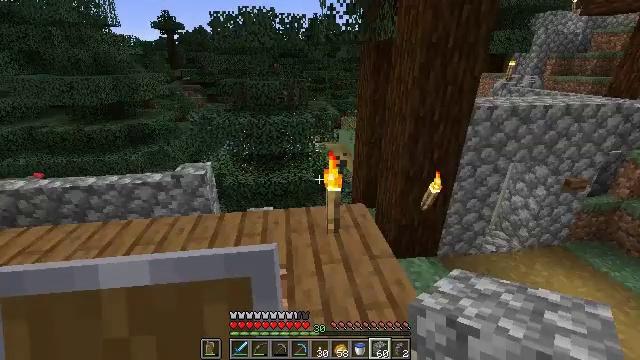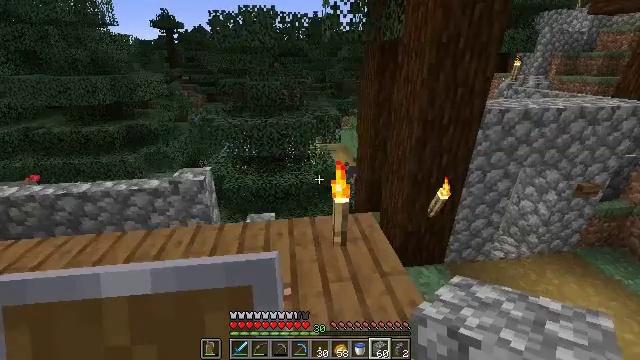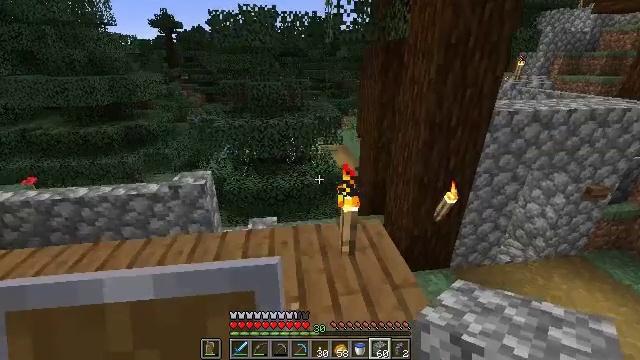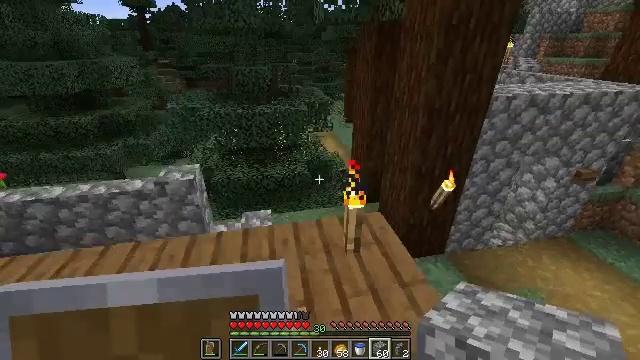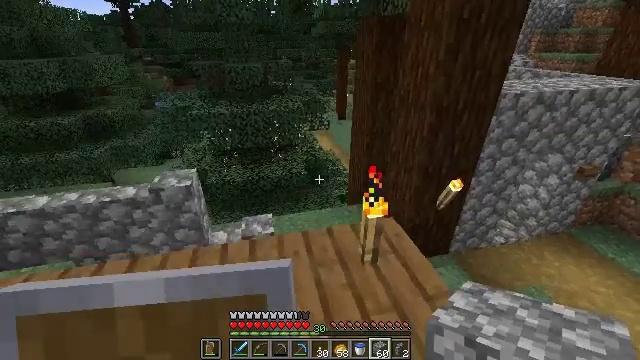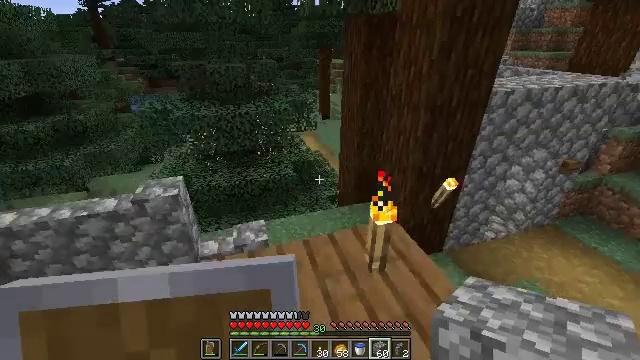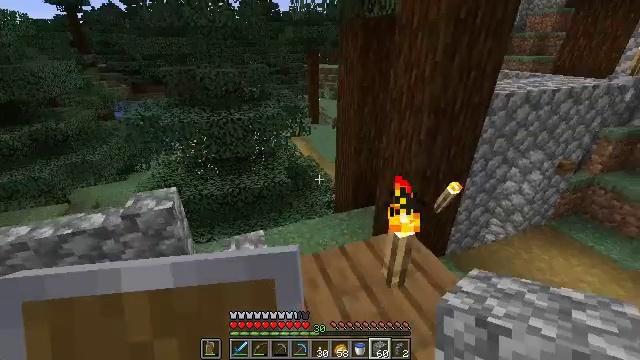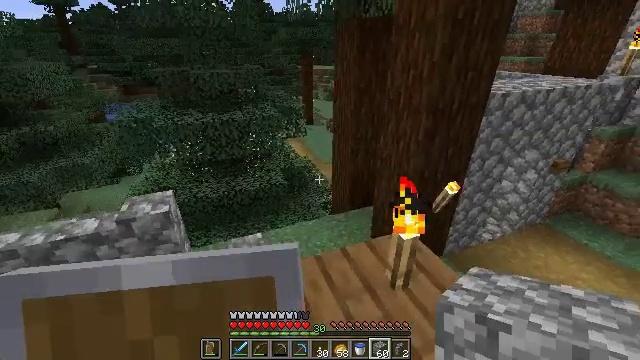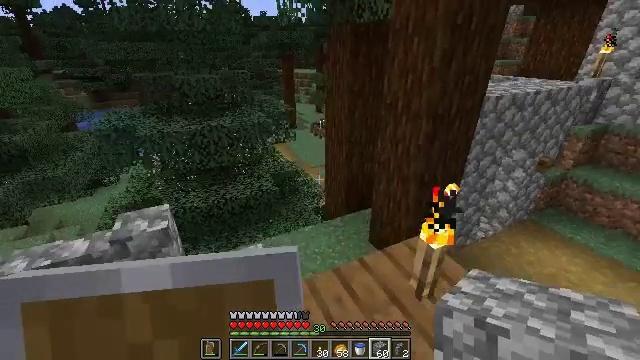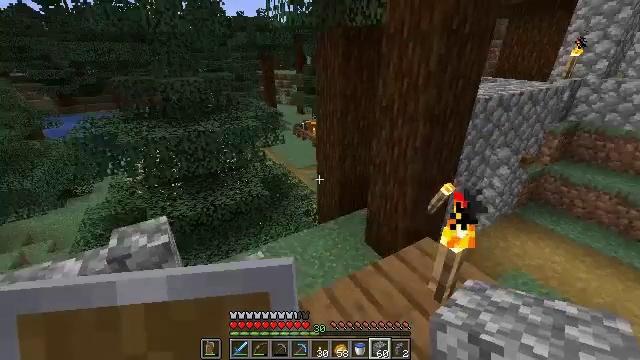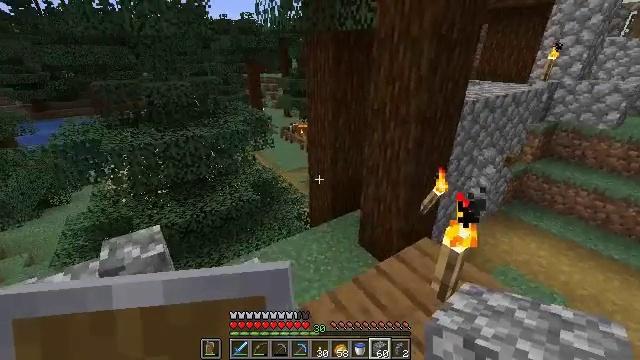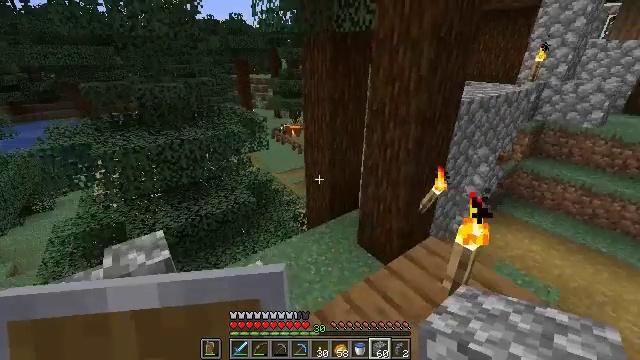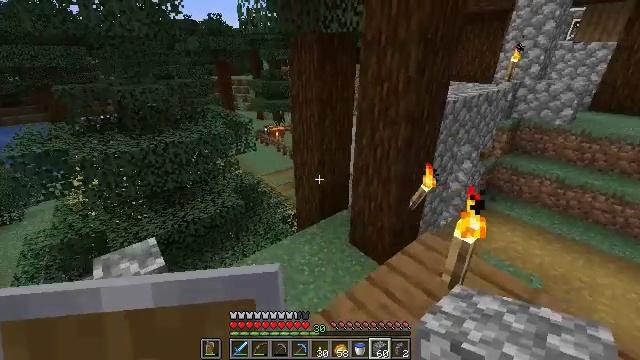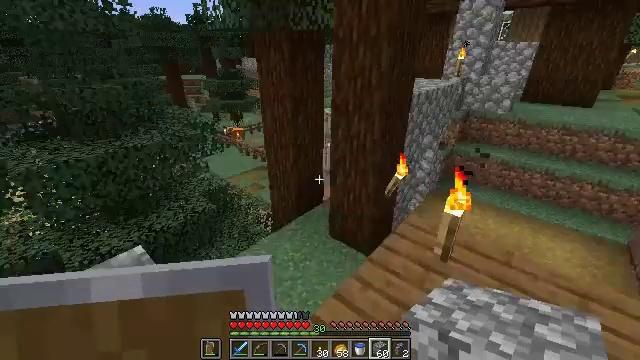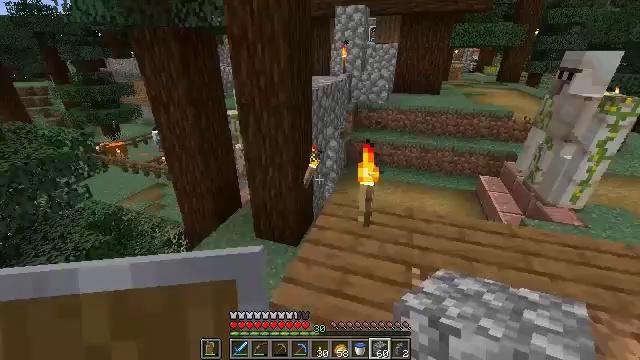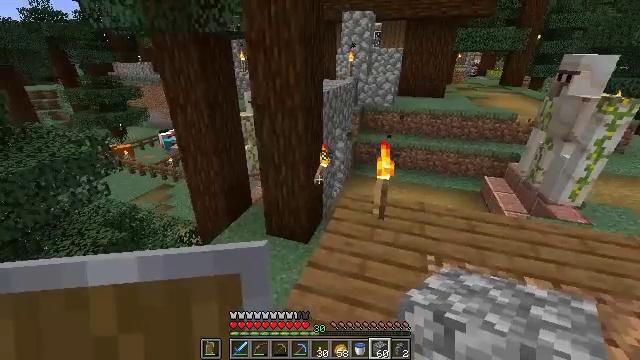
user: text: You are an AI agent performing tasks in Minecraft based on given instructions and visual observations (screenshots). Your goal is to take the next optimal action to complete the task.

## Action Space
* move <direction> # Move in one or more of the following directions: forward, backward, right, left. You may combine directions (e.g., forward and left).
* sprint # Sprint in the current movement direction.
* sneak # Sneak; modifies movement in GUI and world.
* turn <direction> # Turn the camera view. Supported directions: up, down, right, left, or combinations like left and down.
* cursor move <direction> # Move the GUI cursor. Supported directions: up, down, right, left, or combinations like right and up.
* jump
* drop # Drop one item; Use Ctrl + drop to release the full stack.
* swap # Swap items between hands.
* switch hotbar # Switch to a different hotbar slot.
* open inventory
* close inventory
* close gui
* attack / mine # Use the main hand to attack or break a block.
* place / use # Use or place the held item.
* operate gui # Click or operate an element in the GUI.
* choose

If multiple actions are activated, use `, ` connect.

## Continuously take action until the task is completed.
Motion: motion action
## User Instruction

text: Attack the cobblestone wall to dismantle it.
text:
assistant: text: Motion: move forward
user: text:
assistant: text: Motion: move forward and move left
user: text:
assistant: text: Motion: move forward and move left, turn right and down
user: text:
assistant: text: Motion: move forward and move left, turn right
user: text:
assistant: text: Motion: move forward and move left, turn right
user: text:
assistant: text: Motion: move forward and move left, turn right
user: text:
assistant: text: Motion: move left, turn right
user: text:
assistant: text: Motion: move left, turn right
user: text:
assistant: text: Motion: move left, turn right
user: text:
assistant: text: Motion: move left, turn right
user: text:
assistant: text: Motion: move left, turn right
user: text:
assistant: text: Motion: move left, turn right
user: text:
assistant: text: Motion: move back and move left, turn right
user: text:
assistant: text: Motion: move back and move left, turn right
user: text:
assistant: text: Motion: move back and move left
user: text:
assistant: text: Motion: move back and move left
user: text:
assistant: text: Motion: move back and move left
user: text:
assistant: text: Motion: turn right
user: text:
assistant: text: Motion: turn right
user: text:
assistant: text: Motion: no_op
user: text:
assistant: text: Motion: no_op
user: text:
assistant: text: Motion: no_op
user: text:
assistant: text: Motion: no_op
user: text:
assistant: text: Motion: move left, turn left and down
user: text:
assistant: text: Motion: move forward and move left, turn left and down
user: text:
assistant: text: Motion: move forward and move left, turn down
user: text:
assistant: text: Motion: move forward and move left
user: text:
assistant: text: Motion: move forward and move left, turn right and up
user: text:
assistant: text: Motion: move forward
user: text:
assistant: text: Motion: move forward, turn right and up